Interaction volume radius: 10 \u00c5
Interaction volume height: 15 \u00c5
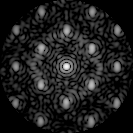
Disorder parameter: 0.4133